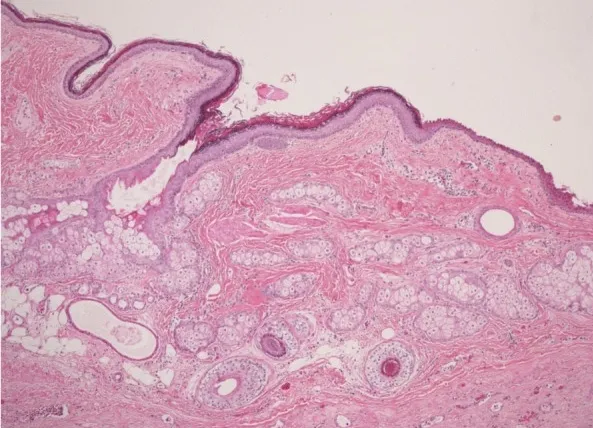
Left sided ovarian teratoma demonstrating cystic cavities lined by mature epidermis.
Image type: pathology (h&e)